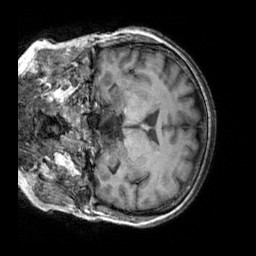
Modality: T1w
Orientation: coronal
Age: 53
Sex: female
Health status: healthy
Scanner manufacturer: siemens
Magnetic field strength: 3 T
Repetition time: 2.3 s
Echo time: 0.00303 s